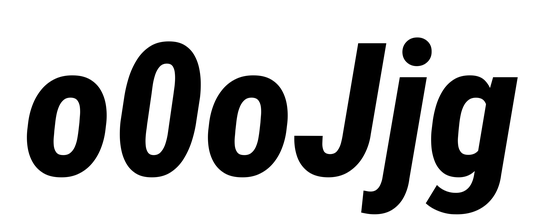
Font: Roboto-Italic_Condensed_ExtraBold_Italic